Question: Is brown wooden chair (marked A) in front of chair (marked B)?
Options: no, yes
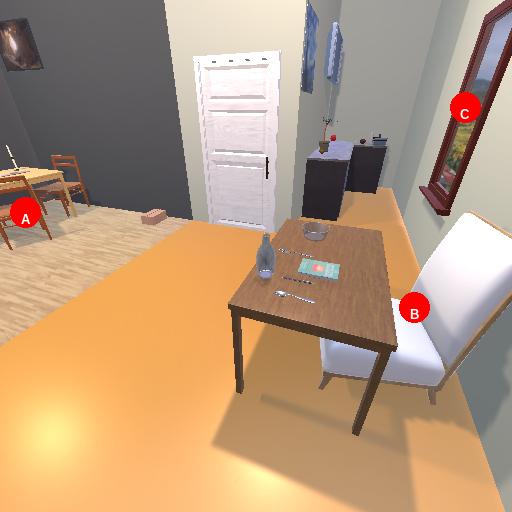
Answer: no